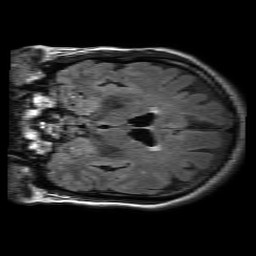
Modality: FLAIR
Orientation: coronal
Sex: female
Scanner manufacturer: philips
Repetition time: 11 s
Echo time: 0.125 s